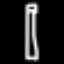
Label: pencil